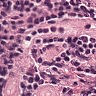
Metastatic tissue present: no